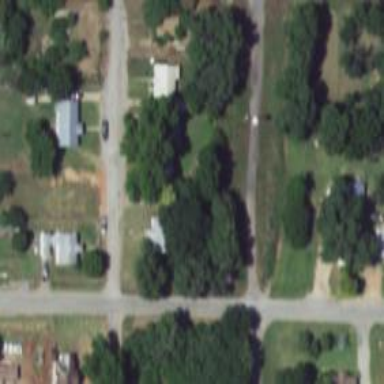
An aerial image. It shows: Alley classified as service road.